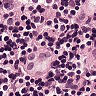
Metastatic tissue present: no